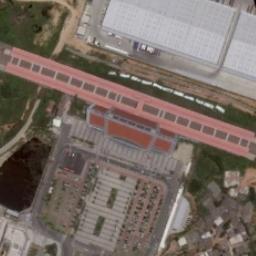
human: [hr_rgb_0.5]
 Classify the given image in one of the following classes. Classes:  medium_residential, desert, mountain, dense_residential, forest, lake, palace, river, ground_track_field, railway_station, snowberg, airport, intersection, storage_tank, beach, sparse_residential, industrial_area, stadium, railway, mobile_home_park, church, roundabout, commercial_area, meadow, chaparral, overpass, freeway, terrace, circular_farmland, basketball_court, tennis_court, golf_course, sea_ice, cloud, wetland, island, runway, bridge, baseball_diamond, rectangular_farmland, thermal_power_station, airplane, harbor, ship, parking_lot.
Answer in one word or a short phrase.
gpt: railway_station